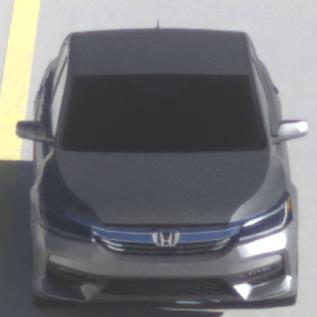
Make: Honda
Model: Accord Hybrid
Detailed model: 9. Generation
Model produced from: 2015
Model produced until: 2019
Doors: 4
Color: gray
Road condition: dry road
Daytime: sunrise or sunset
Contrast: medium contrast